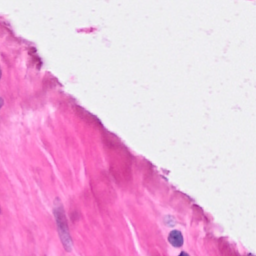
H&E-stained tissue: Breast